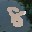
Label: 8